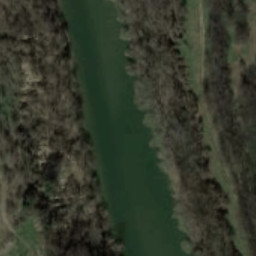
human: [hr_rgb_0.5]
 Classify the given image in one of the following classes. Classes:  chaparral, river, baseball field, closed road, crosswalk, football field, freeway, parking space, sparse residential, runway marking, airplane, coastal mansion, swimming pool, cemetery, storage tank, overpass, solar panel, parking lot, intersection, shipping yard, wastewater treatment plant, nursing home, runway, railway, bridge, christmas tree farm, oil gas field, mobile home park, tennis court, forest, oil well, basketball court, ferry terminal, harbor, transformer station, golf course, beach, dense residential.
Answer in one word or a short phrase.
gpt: river